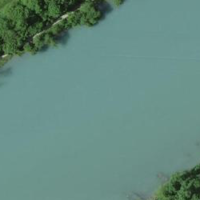
EUNIS habitat code: 15
Species observed at this site:
Cornus sanguinea